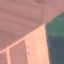
Land use / land cover class: AnnualCrop